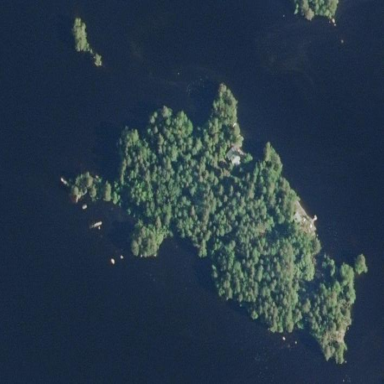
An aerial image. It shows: Island.